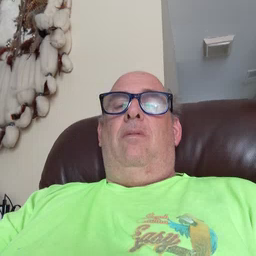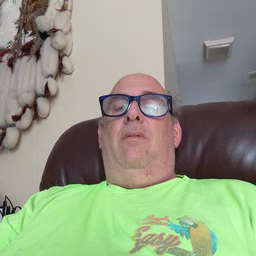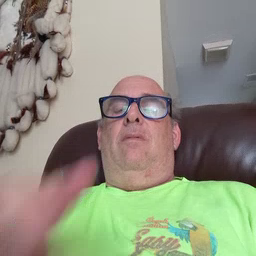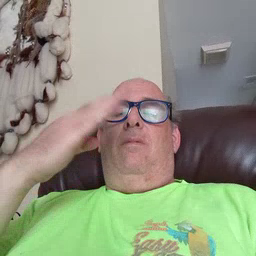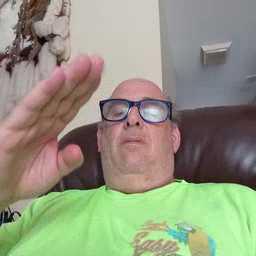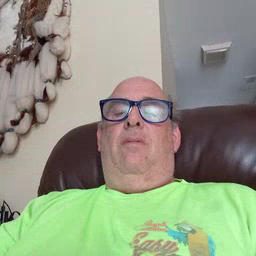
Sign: blue